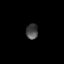
Tissue: lung
Cell type: Epithelial cells
Senescence score: 0.2336
Nuclear area (px): 180
Mean DAPI intensity: 70.217